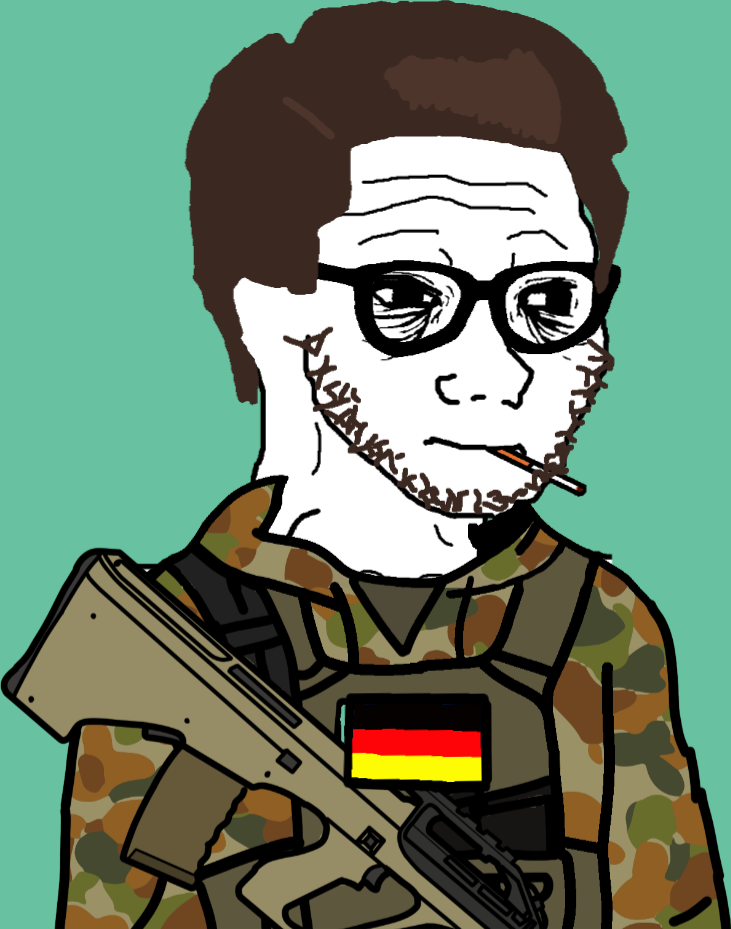
Label: 5_Doomer